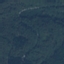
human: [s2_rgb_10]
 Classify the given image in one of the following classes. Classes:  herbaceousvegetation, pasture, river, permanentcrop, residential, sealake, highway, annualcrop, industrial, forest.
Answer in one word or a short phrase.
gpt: Forest